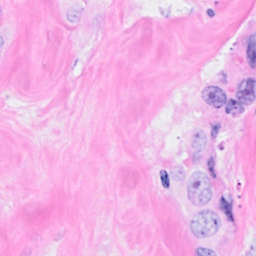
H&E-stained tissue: Breast